Question: Firstly, I am new to ios development and I am trying to understand how to approach this.
This screengrab is from another app. When you press the green plus button it appends more buttons like the one at the top depending on how many times you press the green plus button

I am trying to replicate this but dont know where to start. My question is, would it be best to create a subclass for the top button? And then somehow append that subclass button each time the green plus button is pressed?
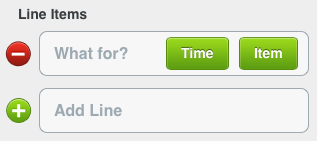
Answer: I wanted to learn this myself, so I created sample project and here is simple tutorial how this can be done. Not perfect but maybe you get the basic idea how this works.
---
Create Table View Controller in Interface Builder. Then add buttons and text fields to prototype cell.

---
Add new class to your project, let's call it with name MyTableViewController. Set Table View Controller's class to MyTableViewController (in interface builder).

---
Set identifier for prototype cell. I used 'defaultCell' value.

---
Set tag values for buttons and text fields.

I used these tag values:
- - - - - -
---
MyTableViewController.h ( UITableView is linked as 'tView' variable)
'''
#import <UIKit/UIKit.h>
@interface MyTableViewController : UITableViewController <UITableViewDataSource, UITableViewDelegate>
/* Data array */
@property (nonatomic) NSMutableArray *data;
/* Expanded cell */
@property (nonatomic) NSInteger expandedCell;
/* Table view */
@property (strong, nonatomic) IBOutlet UITableView *tView;
@end
'''
MyTableViewController.m
'''
#import "MyTableViewController.h"
@interface MyTableViewController ()
@end
@implementation MyTableViewController
- (void)viewDidLoad
{
[super viewDidLoad];
/* No cells expanded by default */
_expandedCell = -1;
/* Create data array */
_data = [NSMutableArray new];
/* Add two cells to data array */
UITableViewCell *cell = [self newDefaultCell:0];
[_data addObject:cell];
UITableViewCell *cell2 = [self newDefaultCell:1];
[_data addObject:cell2];
}
- (UITableViewCell *)newDefaultCell:(NSUInteger)index {
/* Initialize new UITableViewCell using prototype cell */
UITableViewCell *cell = [_tView dequeueReusableCellWithIdentifier:@"defaultCell"];
/* Initialize buttons for this cell */
UIButton *plusButton = (UIButton *)[cell viewWithTag:100];
[plusButton setTag:index];
[plusButton addTarget:self action:@selector(plusButtonPressed:) forControlEvents:UIControlEventTouchUpInside];
UIButton *timeButton = (UIButton *)[cell viewWithTag:110];
[timeButton setTag:index];
[timeButton addTarget:self action:@selector(timeButtonPressed:) forControlEvents:UIControlEventTouchUpInside];
UIButton *itemButton = (UIButton *)[cell viewWithTag:120];
[itemButton setTag:index];
[itemButton addTarget:self action:@selector(itemButtonPressed:) forControlEvents:UIControlEventTouchUpInside];
return cell;
}
- (NSInteger)numberOfSectionsInTableView:(UITableView *)tableView
{
// Return the number of sections.
return 1;
}
- (NSInteger)tableView:(UITableView *)tableView numberOfRowsInSection:(NSInteger)section
{
// Return the number of rows in the section.
return [_data count];
}
- (UITableViewCell *)tableView:(UITableView *)tableView cellForRowAtIndexPath:(NSIndexPath *)indexPath
{
/* Returns UITableViewCell object from data array */
return [_data objectAtIndex:indexPath.row];
}
- (CGFloat)tableView:(UITableView *)tableView heightForRowAtIndexPath:(NSIndexPath *)indexPath {
/* If cell is expanded, return row height 140 */
if(_expandedCell == indexPath.row) {
return 140;
} /* else return row height 30 */
else return 30;
}
- (void)plusButtonPressed:(id)sender {
/* Create new UITableViewCell */
UITableViewCell *newCell = [self newDefaultCell:[_data count]];
/* Add UITableViewCell to data array */
[_data addObject:newCell];
/* Update table view */
[_tView beginUpdates];
[_tView insertRowsAtIndexPaths:@[[NSIndexPath indexPathForRow:([_data count]-1)inSection:0]] withRowAnimation:UITableViewRowAnimationTop];
[_tView endUpdates];
}
- (void)timeButtonPressed:(id)sender {
UIButton *button = (UIButton*)sender;
/* Expand this cell to show UITextFields */
_expandedCell = [button tag];
/* UITableViewCell from data array, index is button's tag value */
UITableViewCell *cell = [_data objectAtIndex:[button tag]];
/* You can access text fields using viewWithTag: call */
UITextField *tf1 = (UITextField *)[cell viewWithTag:10];
UITextField *tf2 = (UITextField *)[cell viewWithTag:20];
UITextField *tf3 = (UITextField *)[cell viewWithTag:30];
/* Reload UITableViewRow */
NSArray *indexes = @[[NSIndexPath indexPathForRow:[button tag] inSection:0]];
[_tView reloadRowsAtIndexPaths:indexes withRowAnimation:UITableViewRowAnimationTop];
[_tView beginUpdates];
[_tView endUpdates];
}
- (void)itemButtonPressed:(id)sender {
}
@end
'''
---
And it's done.